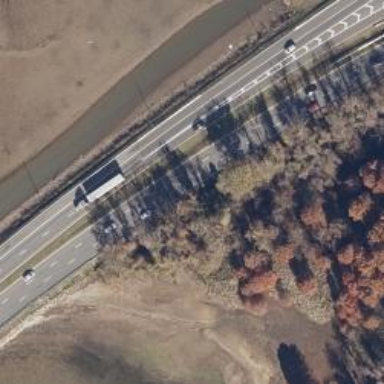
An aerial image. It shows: Dual carriageway trunk highway with asphalt surface. It is expressway.